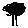
Label: tree